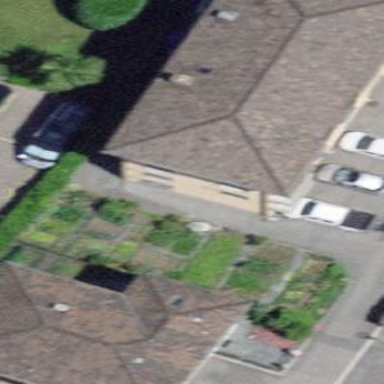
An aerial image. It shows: Building with hipped roof.